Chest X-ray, PA view. Patient: 34 years old, sex M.
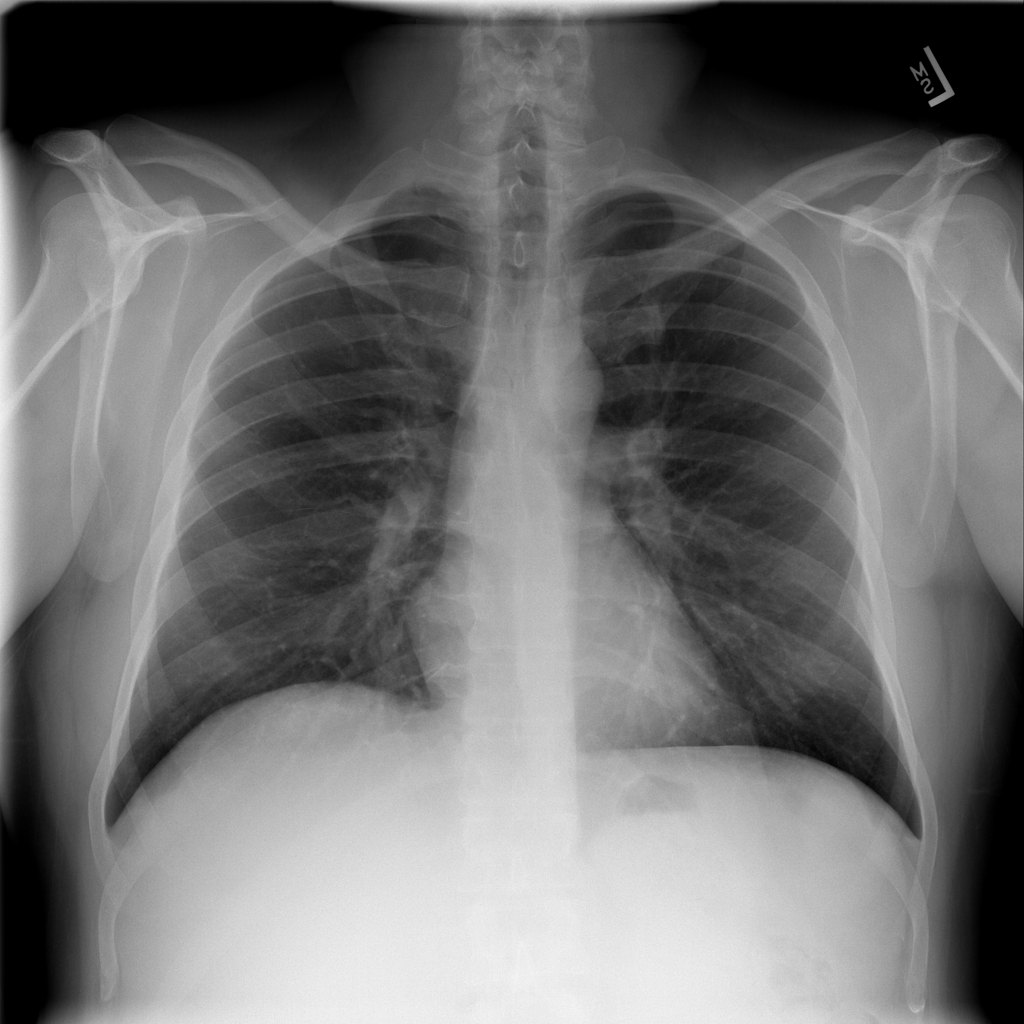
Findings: No Finding